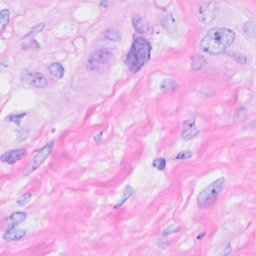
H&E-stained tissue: Breast